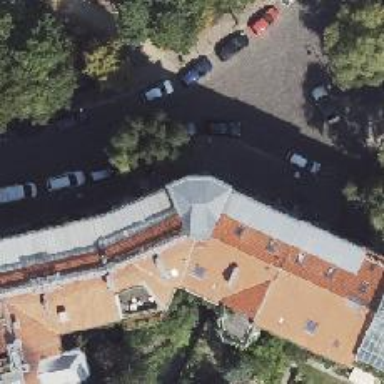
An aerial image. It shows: Restaurant.